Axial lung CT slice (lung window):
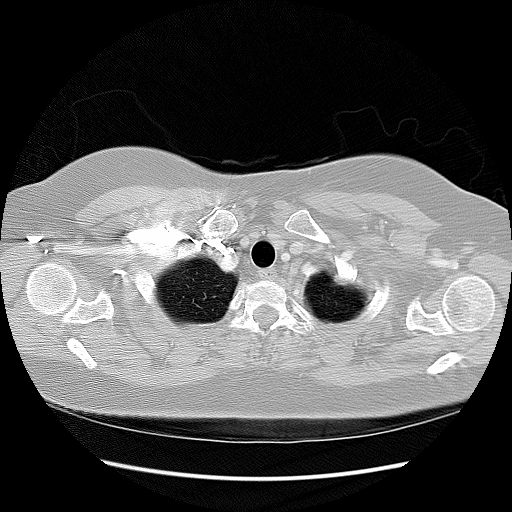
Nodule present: no